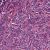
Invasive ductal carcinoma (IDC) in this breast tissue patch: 1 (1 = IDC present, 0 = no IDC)